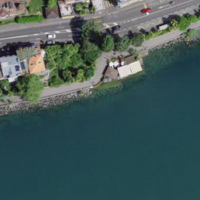
EUNIS habitat code: 14
Species observed at this site:
Erigeron karvinskianus
Aythya fuligula